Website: home-depot
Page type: customer-info-address
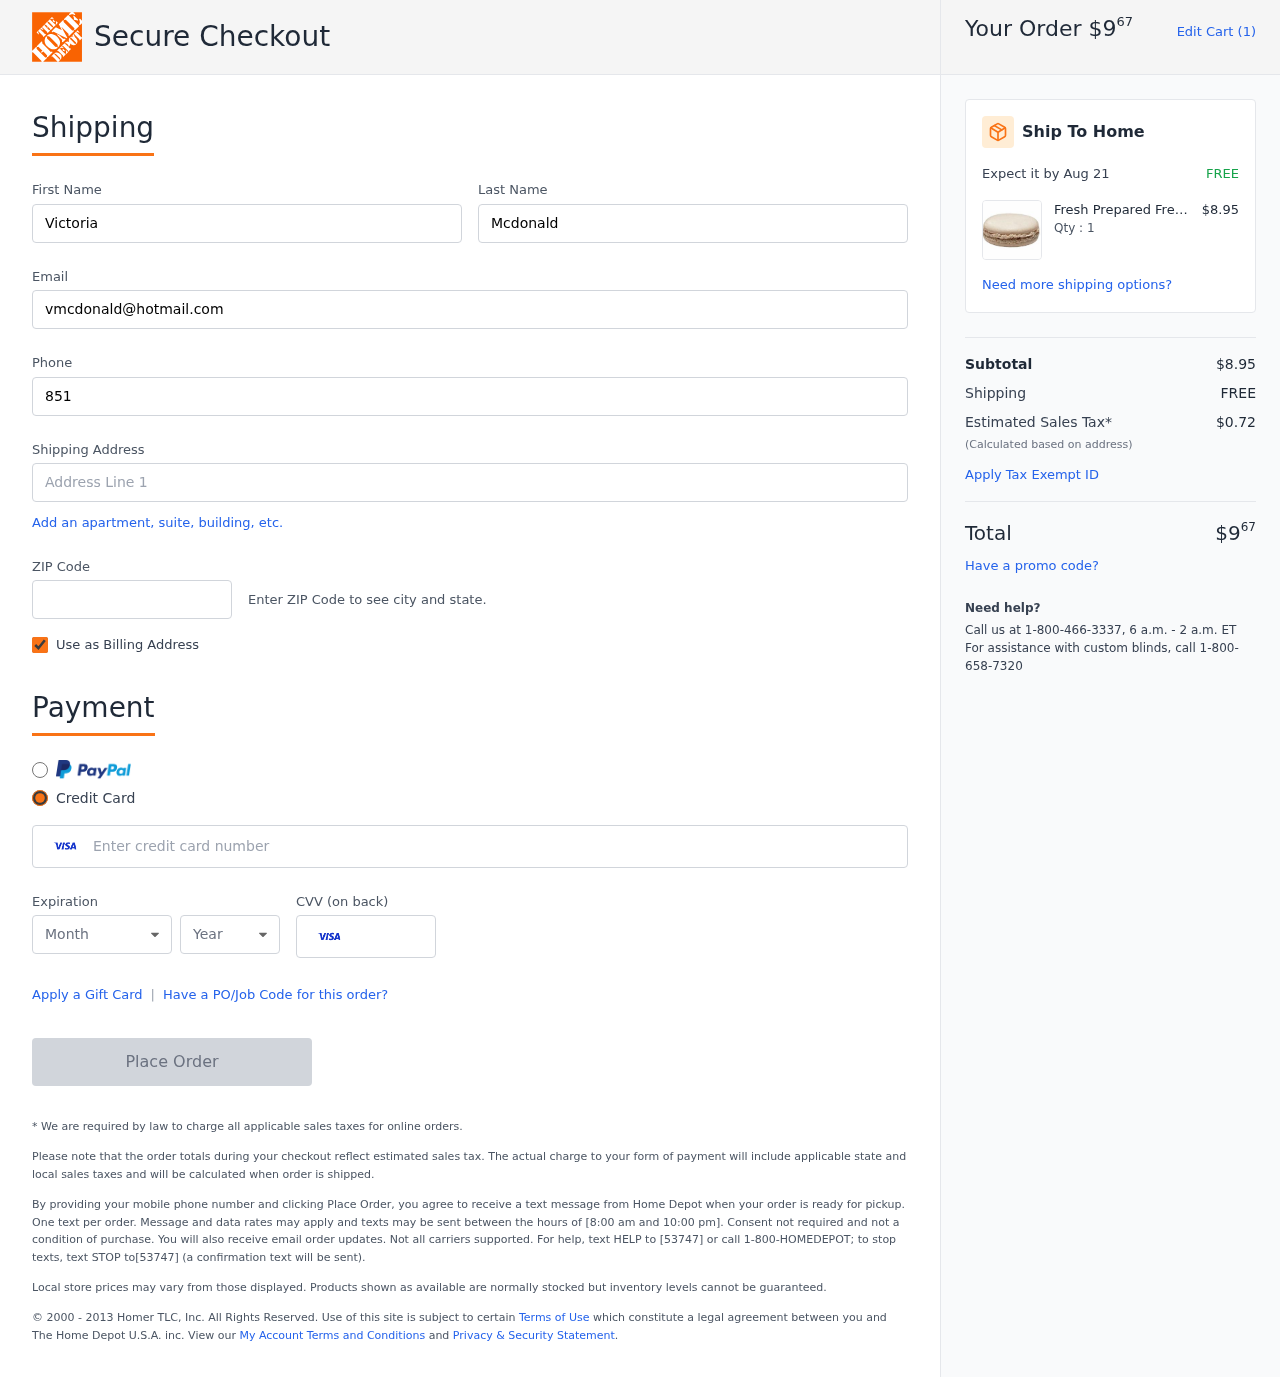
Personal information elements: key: PII_CARD_CVV
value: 730
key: PII_CARD_EXPIRY_MONTH
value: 12
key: PII_CARD_EXPIRY_YEAR
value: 26
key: PII_CARD_NUMBER
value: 4972 8846 8840 8973
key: PII_EMAIL
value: vmcdonald@hotmail.com
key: PII_FIRSTNAME
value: Victoria
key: PII_LASTNAME
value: Mcdonald
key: PII_PHONE
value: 8516652582
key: PII_POSTCODE
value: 70012
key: PII_STREET
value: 113 Gina Park
Product elements: key: PRODUCT1_BRAND
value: Fresh Prepared
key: PRODUCT1_NAME
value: Fresh Prepared, Macaron, Salted Caramel, 1.9 Oz (3 count)
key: PRODUCT1_PRICE
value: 8.95
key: PRODUCT1_QUANTITY
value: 1
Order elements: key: ORDER_TOTAL
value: $967
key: ORDER_NUM_ITEMS
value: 1
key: ORDER_DELIVERY_DATE
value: Aug 21
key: ORDER_SUBTOTAL
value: $8.95
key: ORDER_SHIPPING_COST
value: FREE
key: ORDER_TAX
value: $0.72